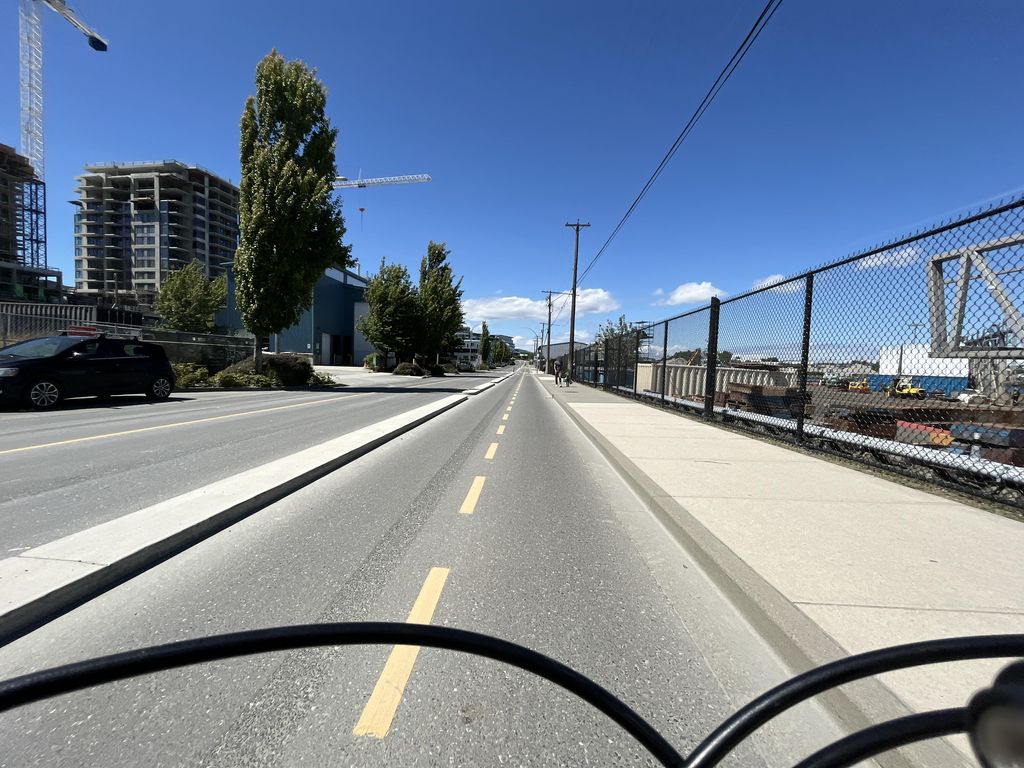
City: victoria